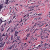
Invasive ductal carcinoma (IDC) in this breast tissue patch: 1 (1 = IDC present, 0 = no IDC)